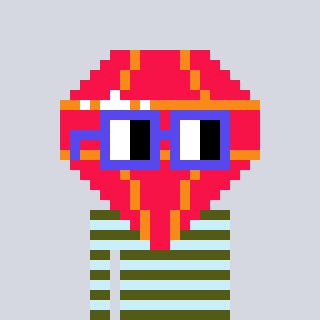
a pixel art character with square blue glasses, a red diamond-shaped head and a cold-colored body on a cool background